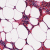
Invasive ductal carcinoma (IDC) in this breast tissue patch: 0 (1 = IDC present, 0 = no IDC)